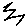
Label: zigzag